Question: How can I utilize a user's Firebase ID ("id" : "<PHONE>") as a key for a separate data set within the same db?
the following would be my login detail where I would pull the ID from:
'''
"users": {
"1234567890abcdefghijklmnopqrstuvwxyz" : {
"dp" : "https://www.profilePic.com",
"first_name" : "John",
"id" : "<PHONE>",
"last_name" : "Doe",
"token" : "abcdefghijklmnopqrstuvwxyz1234567890",
"uid" : "987654321"
}
}
'''
Within Firebase Functions I currently have my code as:
'''
admin.database().ref('location_config/{id}').set({current_location:[34.047220, -118.443534]})
'''
The result currently comes out as:
'''
"location_config": {
"{id}": {
"current_location": [34.047220, -118.443534]
}
}
'''
But this is how I would like the data to appear with the ID being the key:
'''
"location_config": {
"<PHONE>": {
"current_location": [34.047220, -118.443534]
}
}
'''
The screenshot below illustrates how the UID is dynamic while the ID is constant.

Here is the code within Firebase:
'''
let fbLocation;
module.exports = (event) => {
event.geoFire = functions.database.ref('users').onUpdate(event => {
admin.database().ref('/portal_coordinates_all').once('value', snapshot =>{
fbLocation = snapshot.val();
console.log ("snapshot", fbLocation);
}).then(() => {
// Create a Firebase reference where GeoFire will store its information
let firebaseRef = admin.database().ref('geofire');
// Create a GeoFire index
let geoFire = new GeoFire(firebaseRef);
geoFire.set(fbLocation)
.then(() => {
console.log("Provided key has been added to GeoFire");
}).catch(err => console.log(err))
.then(() => {
let geoQuery = geoFire.query({
center: [34.047220, -118.443534],
radius: 2
});
let locations = [];
let onKeyEnteredRegistration = geoQuery.on("key_entered", function(key, location, distance) {
locations.push(location);
});
// fires once when this query's initial state has been loaded from the server.
let onReadyRegistration = geoQuery.on("ready", function() {
console.log("GeoQuery has loaded and fired all other events for initial data");
console.log(locations);
// ******* here is where I'm having the issue *******
admin.database().ref( 'location_config/'${id}'' ).set( {current_location: locations} )
// **************************************************
// Cancel the "key_entered" callback
onKeyEnteredRegistration.cancel();
});
}).catch(err => console.log(err))
})
})
}
'''
And here is the code within React Native:
'''
import React, { Component } from 'react';
import {
StyleSheet,
View,
ActivityIndicator,
Button
} from 'react-native';
import firebase from 'firebase';
import { connect } from 'react-redux';
import { loginSuccess } from '../actions/AuthActions';
const FBSDK = require('react-native-fbsdk');
const { LoginManager, AccessToken } = FBSDK;
class Login extends Component {
constructor(props) {
super(props);
this.state = {
showSpinner: true,
};
}
componentDidMount() {
this.fireBaseListener = firebase.auth().onAuthStateChanged(auth => {
if (auth) {
this.firebaseRef = firebase.database().ref('users');
this.firebaseRef.child(auth.uid).on('value', snap => {
const user = snap.val();
if (user != null) {
this.firebaseRef.child(auth.uid).off('value');
this.props.loginSuccess(user);
}
});
} else {
this.setState({ showSpinner: false });
}
});
}
onPressLogin() {
this.setState({ showSpinner: true })
LoginManager.logInWithReadPermissions([
'public_profile',
'user_birthday',
'email',
'user_photos'
])
.then((result) => this.handleCallBack(result),
function(error) {
alert('Login fail with error: ' + error);
}
);
}
handleCallBack(result) {
let that = this;
if (result.isCancelled) {
alert('Login canceled');
} else {
AccessToken.getCurrentAccessToken().then(
(data) => {
const token = data.accessToken
fetch('https://graph.facebook.com/v2.8/me? fields=id,first_name,last_name&access_token=' + token)
.then((response) => response.json())
.then((json) => {
const imageSize = 120
const facebookID = json.id
const fbImage = 'https://graph.facebook.com/${facebookID}/picture?height=${imageSize}'
this.authenticate(data.accessToken)
.then(function(result) {
const { uid } = result;
that.createUser(uid, json, token, fbImage)
});
})
.catch(function(err) {
console.log(err);
});
}
);
}
}
authenticate = (token) => {
const provider = firebase.auth.FacebookAuthProvider;
const credential = provider.credential(token);
return firebase.auth().signInWithCredential(credential);
}
createUser = (uid, userData, token, dp) => {
const defaults = {
uid,
token,
dp
};
firebase.database().ref('users').child(uid).update({ ...userData, ...defaults });
}
render() {
return (
this.state.showSpinner ? <View style={styles.container}><ActivityIndicator animating={this.state.showSpinner} /></View> :
<View style={styles.container}>
<Button
onPress={this.onPressLogin.bind(this)}
title="Login with Facebook"
color="#841584"
/>
</View>
);
}
}
const styles = StyleSheet.create({
container: {
flex: 1,
justifyContent: 'center',
alignItems: 'center',
backgroundColor: '#F5FCFF',
}
});
const mapStateToProps = (state) => {
console.log('mapStateToProps', state);
return {
logged: state.auth.loggedIn,
user: state.auth.user
};
};
export default connect(mapStateToProps, { loginSuccess })(Login);
'''
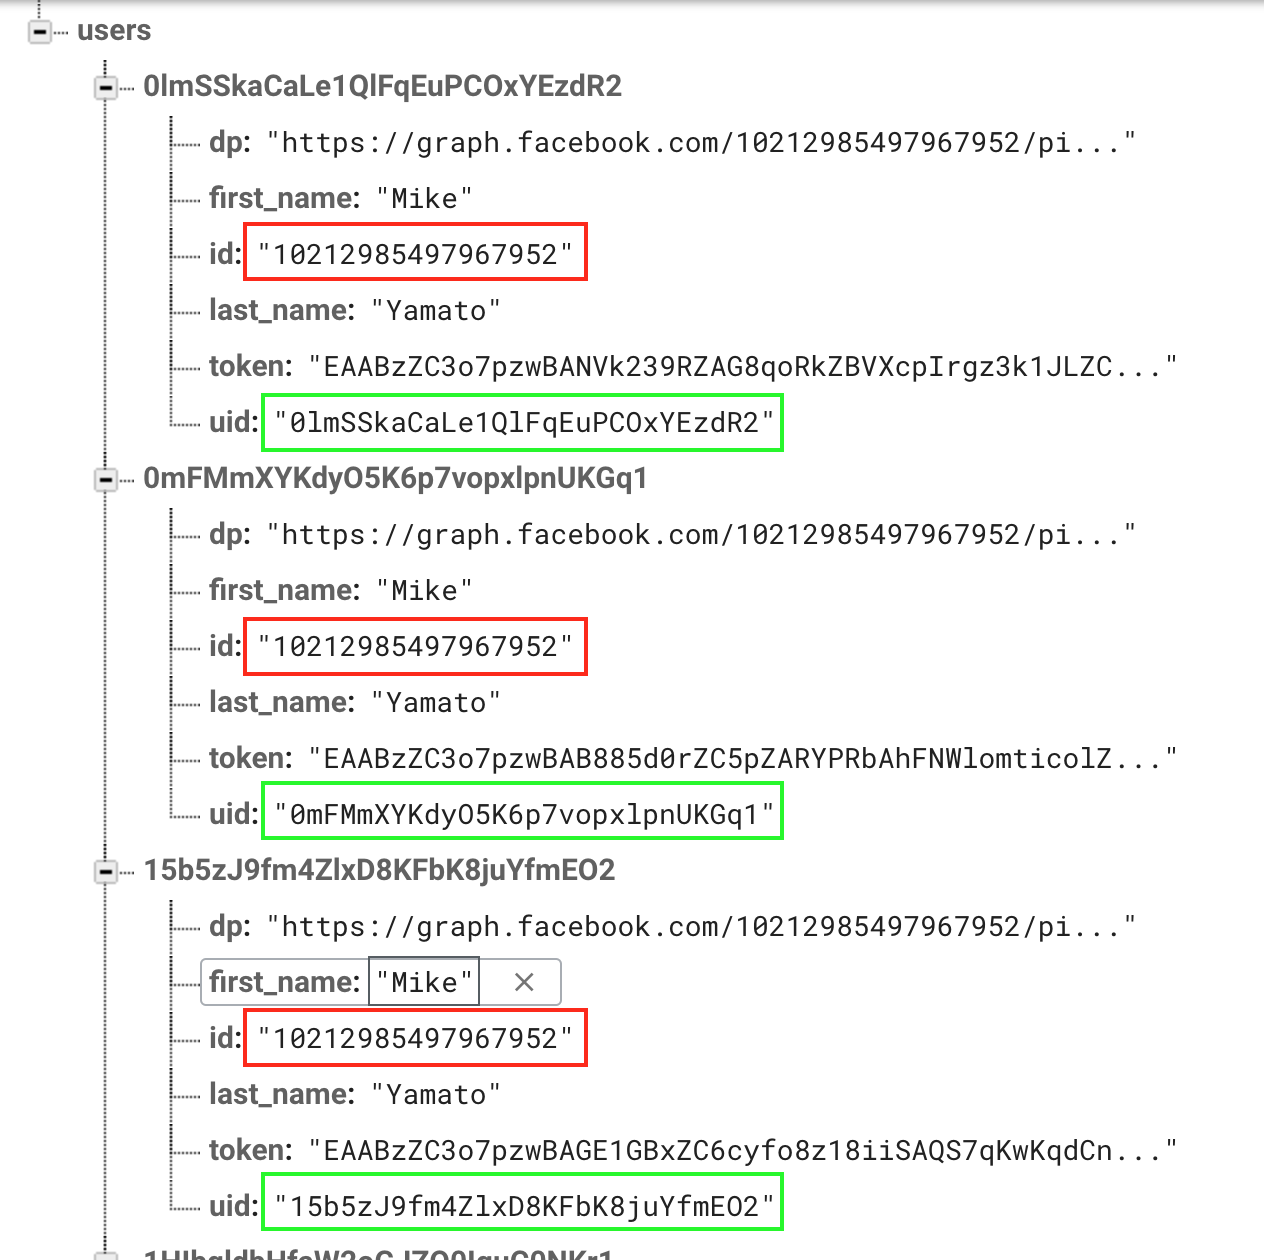
Answer: After banging my head against the wall as to why I couldn't grab the Facebook ID, it turned out that there isn't a need to grab this ID since Firebase's UID stays constant. I was unaware that the <URL> because in my test environment I would always login resulting in a new UID being created.